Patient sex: F
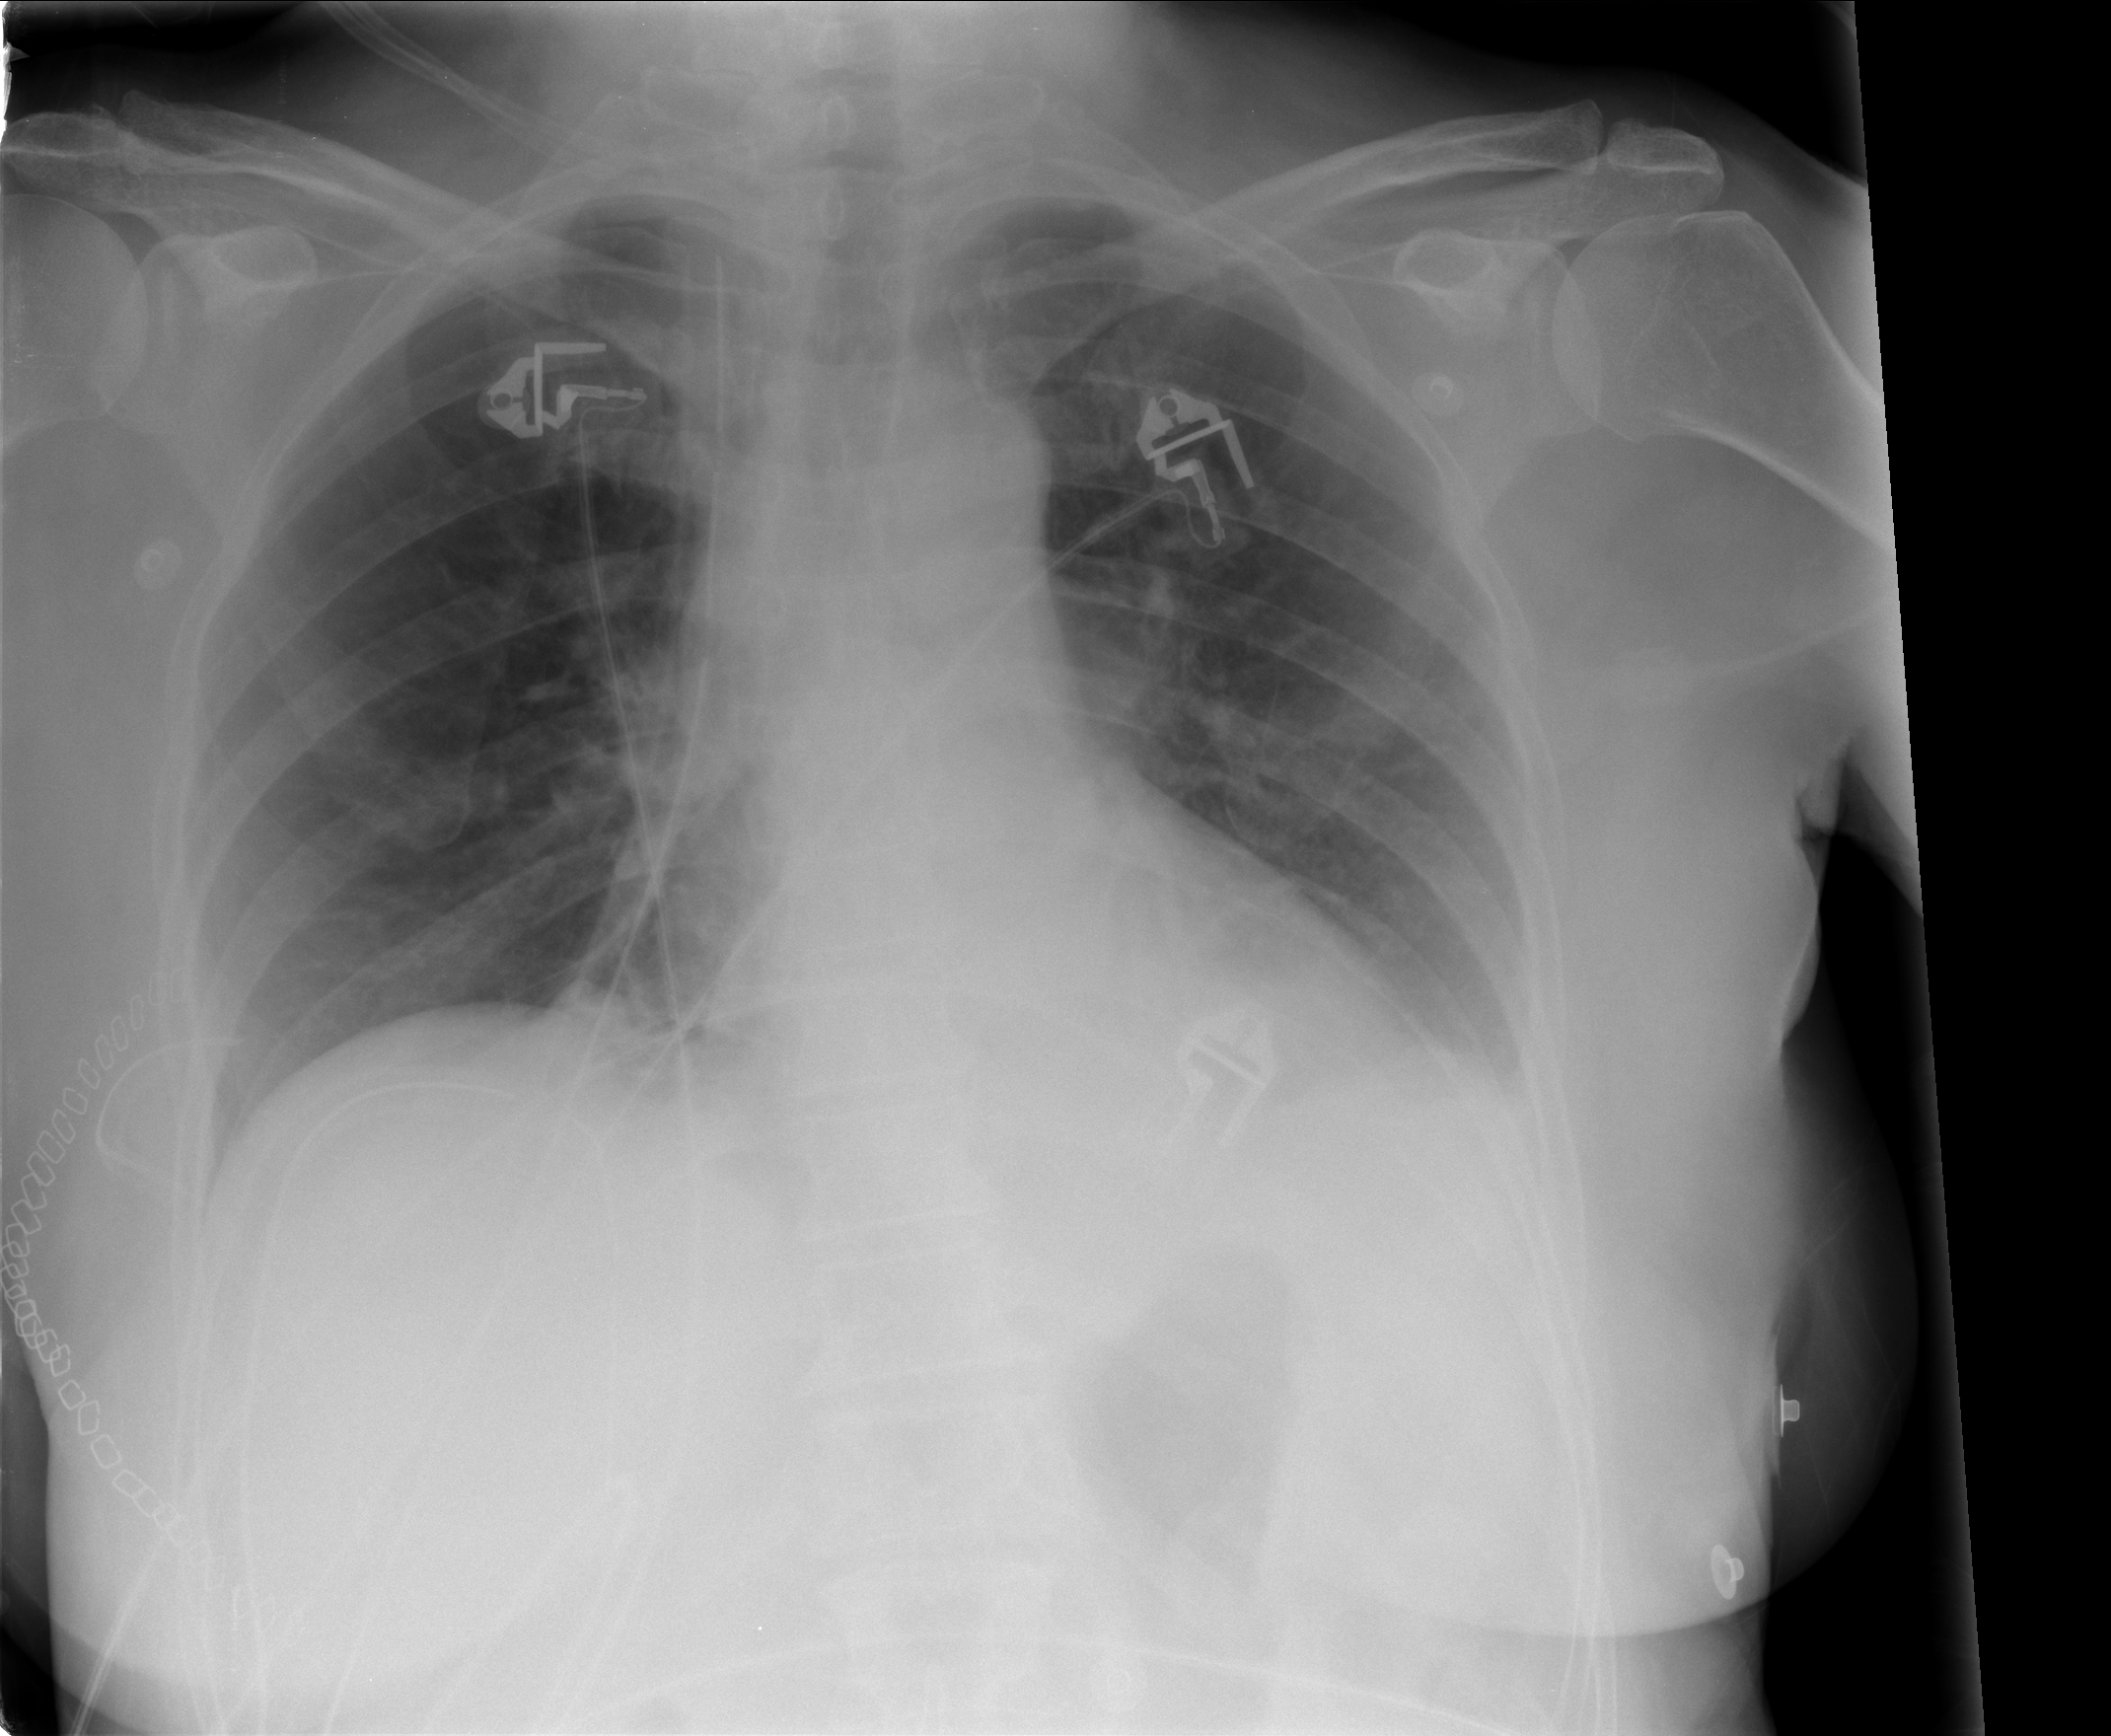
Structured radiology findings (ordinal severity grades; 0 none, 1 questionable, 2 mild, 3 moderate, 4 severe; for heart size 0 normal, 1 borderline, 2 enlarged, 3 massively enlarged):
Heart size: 0
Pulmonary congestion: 0
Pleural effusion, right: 0
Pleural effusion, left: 2
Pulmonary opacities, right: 0
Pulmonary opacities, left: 0
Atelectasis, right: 0
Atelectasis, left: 2